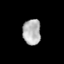
Tissue: lung
Cell type: T cells
Senescence score: 0.2295
Nuclear area (px): 447
Mean DAPI intensity: 180.157